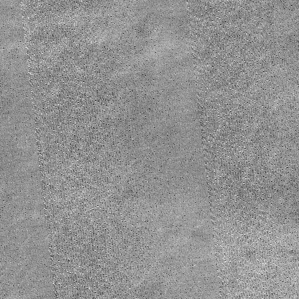
Label: frost